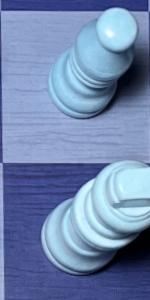
Label: King_White